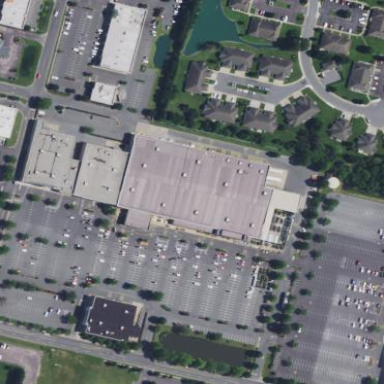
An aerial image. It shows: Retail area.